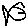
Label: fish